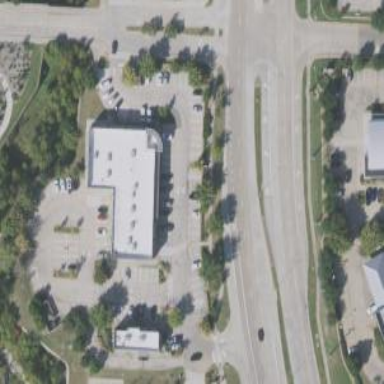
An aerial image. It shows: Post office.